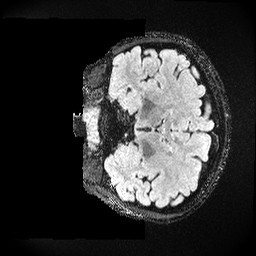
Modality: FLAIR
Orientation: coronal
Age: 23
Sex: female
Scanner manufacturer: ge
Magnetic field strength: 3 T
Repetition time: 4.802 s
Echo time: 0.1171 s